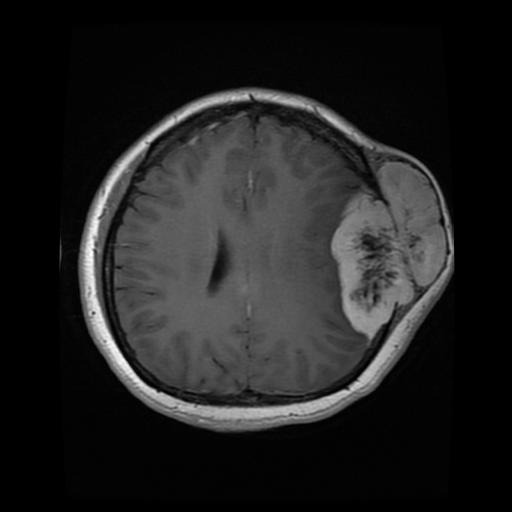
Label: meningioma